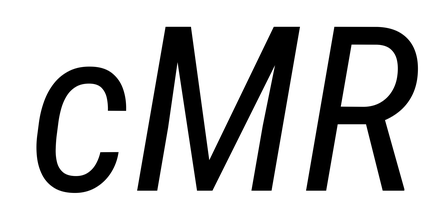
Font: Roboto-Italic_Condensed_Italic